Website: lowes
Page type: review-order
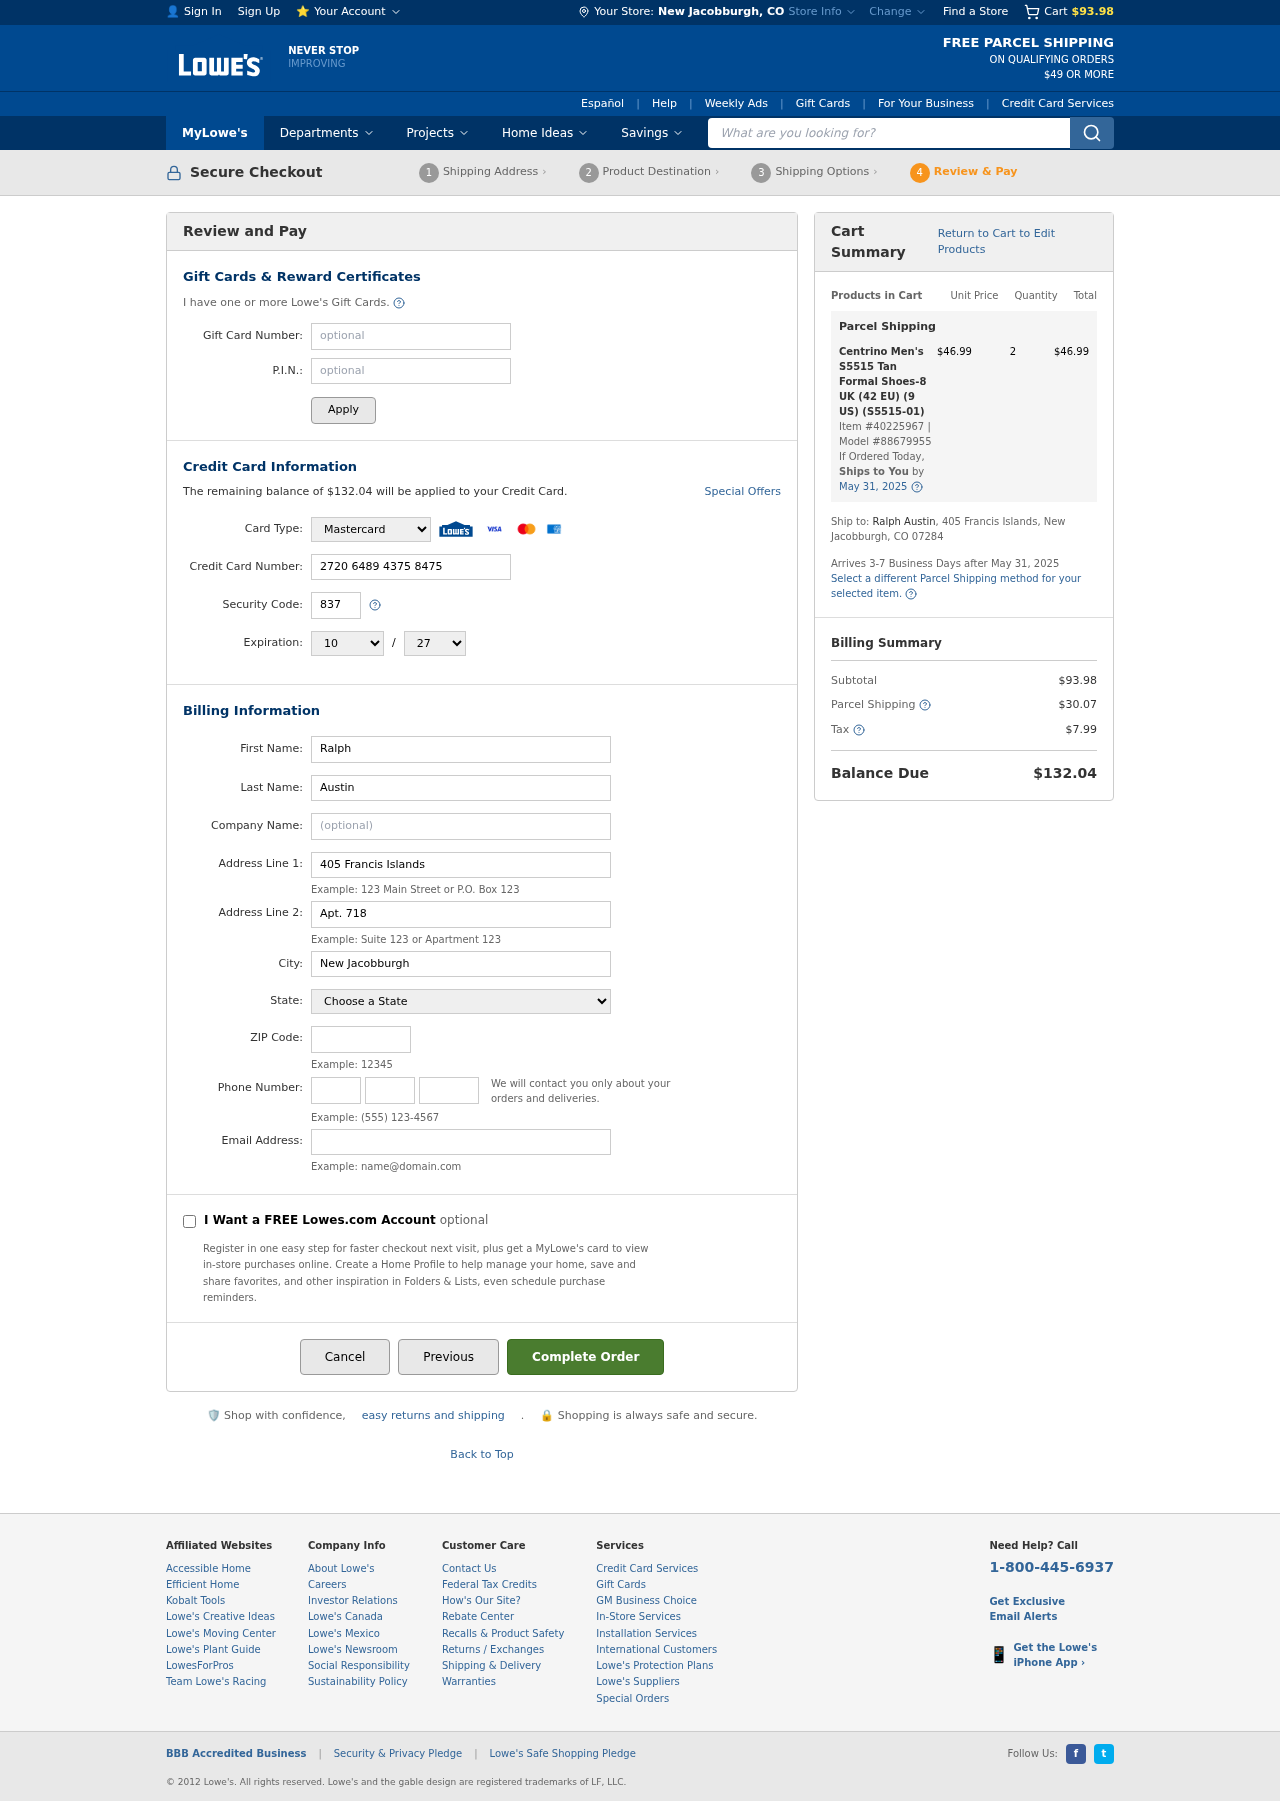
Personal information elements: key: PII_CARD_CVV
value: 837
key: PII_CARD_EXPIRY_MONTH
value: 10
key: PII_CARD_EXPIRY_YEAR
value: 27
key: PII_CARD_NUMBER
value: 2720 6489 4375 8475
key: PII_CARD_TYPE
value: Mastercard
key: PII_CITY
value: New Jacobburgh
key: PII_CITY_STATE
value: New Jacobburgh, CO
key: PII_EMAIL
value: raustin@hotmail.com
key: PII_FIRSTNAME
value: Ralph
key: PII_LASTNAME
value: Austin
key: PII_PHONE_AREA
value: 758
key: PII_PHONE_PREFIX
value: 880
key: PII_PHONE_SUFFIX
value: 9802
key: PII_POSTCODE
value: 07284
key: PII_STATE
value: Colorado
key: PII_STREET
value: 405 Francis Islands
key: PII_STREET2
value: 405 Francis Islands
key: PII_STREET2
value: Apt. 718
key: PII_FULLNAME2
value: Ralph Austin
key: PII_CITY_STATE_ZIP2
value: New Jacobburgh, CO 07284
Product elements: key: PRODUCT1_NAME
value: Centrino Men's S5515 Tan Formal Shoes-8 UK (42 EU) (9 US) (S5515-01)
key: PRODUCT1_PRICE
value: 46.99
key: PRODUCT1_QUANTITY
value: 2
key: PRODUCT1_ITEM_NUMBER
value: Item #40225967
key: PRODUCT1_MODEL_NUMBER
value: Model #88679955
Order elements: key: ORDER_SUBTOTAL
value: $93.98
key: ORDER_BALANCE_DUE
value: $132.04
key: ORDER_SHIPPING_DATE
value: May 31, 2025
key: ORDER_ITEM_TOTAL
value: $46.99
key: ORDER_SHIPPING_DATE2
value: May 31, 2025
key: ORDER_SHIPPING_COST
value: $30.07
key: ORDER_TAX
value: $7.99
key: ORDER_TOTAL
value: $132.04
Search elements: key: HEADER_SEARCH
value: What are you looking for?